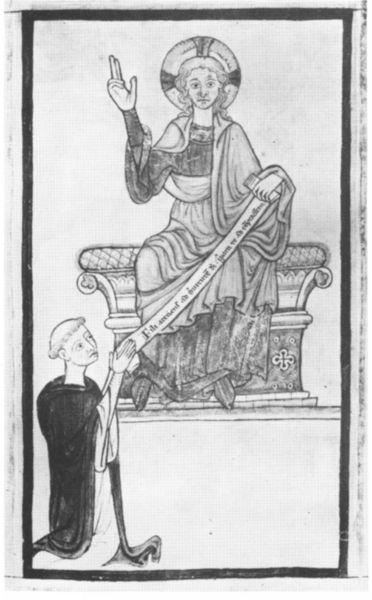
Titel: Liber de Vitiis, Bestiarium
Künstler: Peraldus
Institution: London, British Library
Schlagwörter: bild, thron, inschrift, schwarzweiss, tron, heiligenschein, jesus, mönch, schwur, mensur, mönsch, segen anbetung